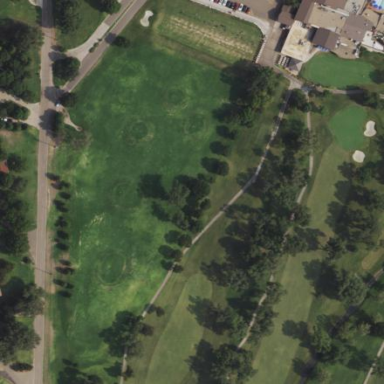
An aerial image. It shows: Golf fairway surrounded by grass.